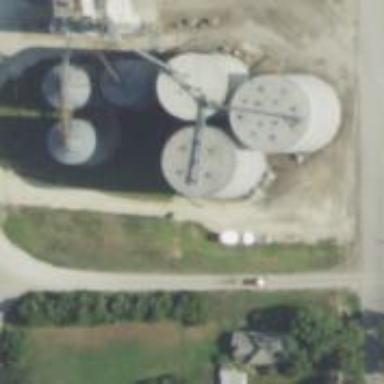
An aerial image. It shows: Silo.